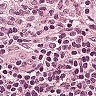
Metastatic tissue present: no